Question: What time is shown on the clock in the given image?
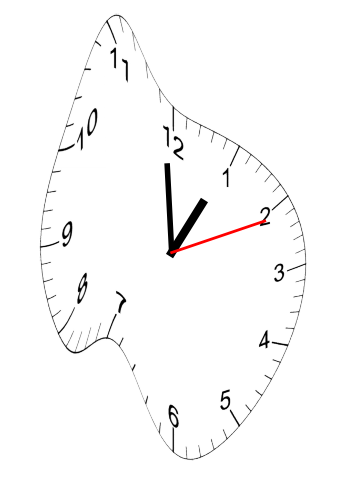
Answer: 12:59:11